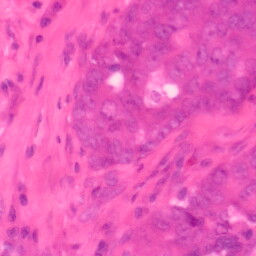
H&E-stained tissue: Colon